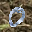
Label: 0